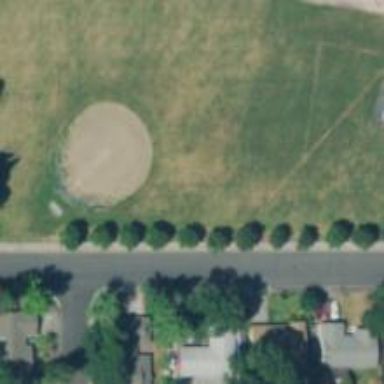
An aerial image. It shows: Baseball pitch for leisure land activities.